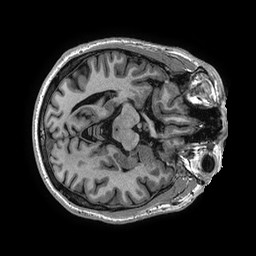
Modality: T1w
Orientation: axial
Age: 42
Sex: male
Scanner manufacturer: ge
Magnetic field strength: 3 T
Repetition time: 0.006952 s
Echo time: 0.00292 s